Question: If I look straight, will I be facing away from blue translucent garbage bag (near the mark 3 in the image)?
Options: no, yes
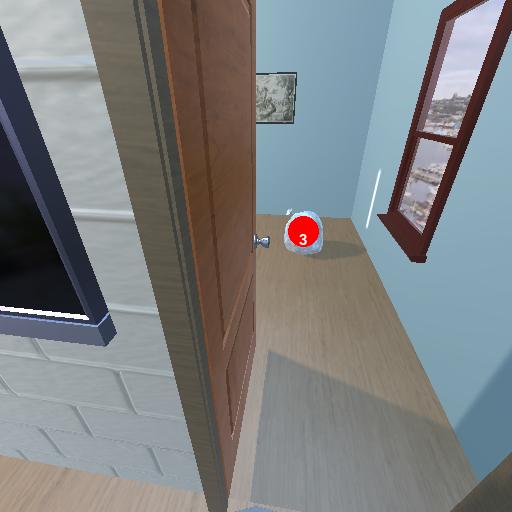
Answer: no